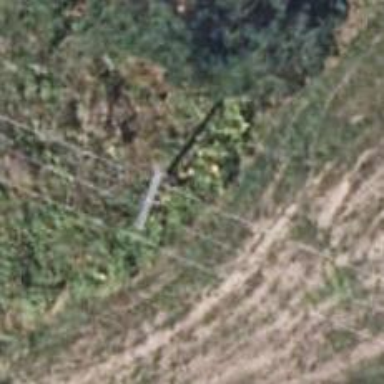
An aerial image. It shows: Minor power line.